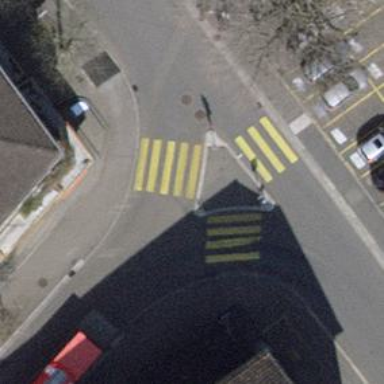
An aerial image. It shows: Traffic calming island.